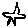
Label: star